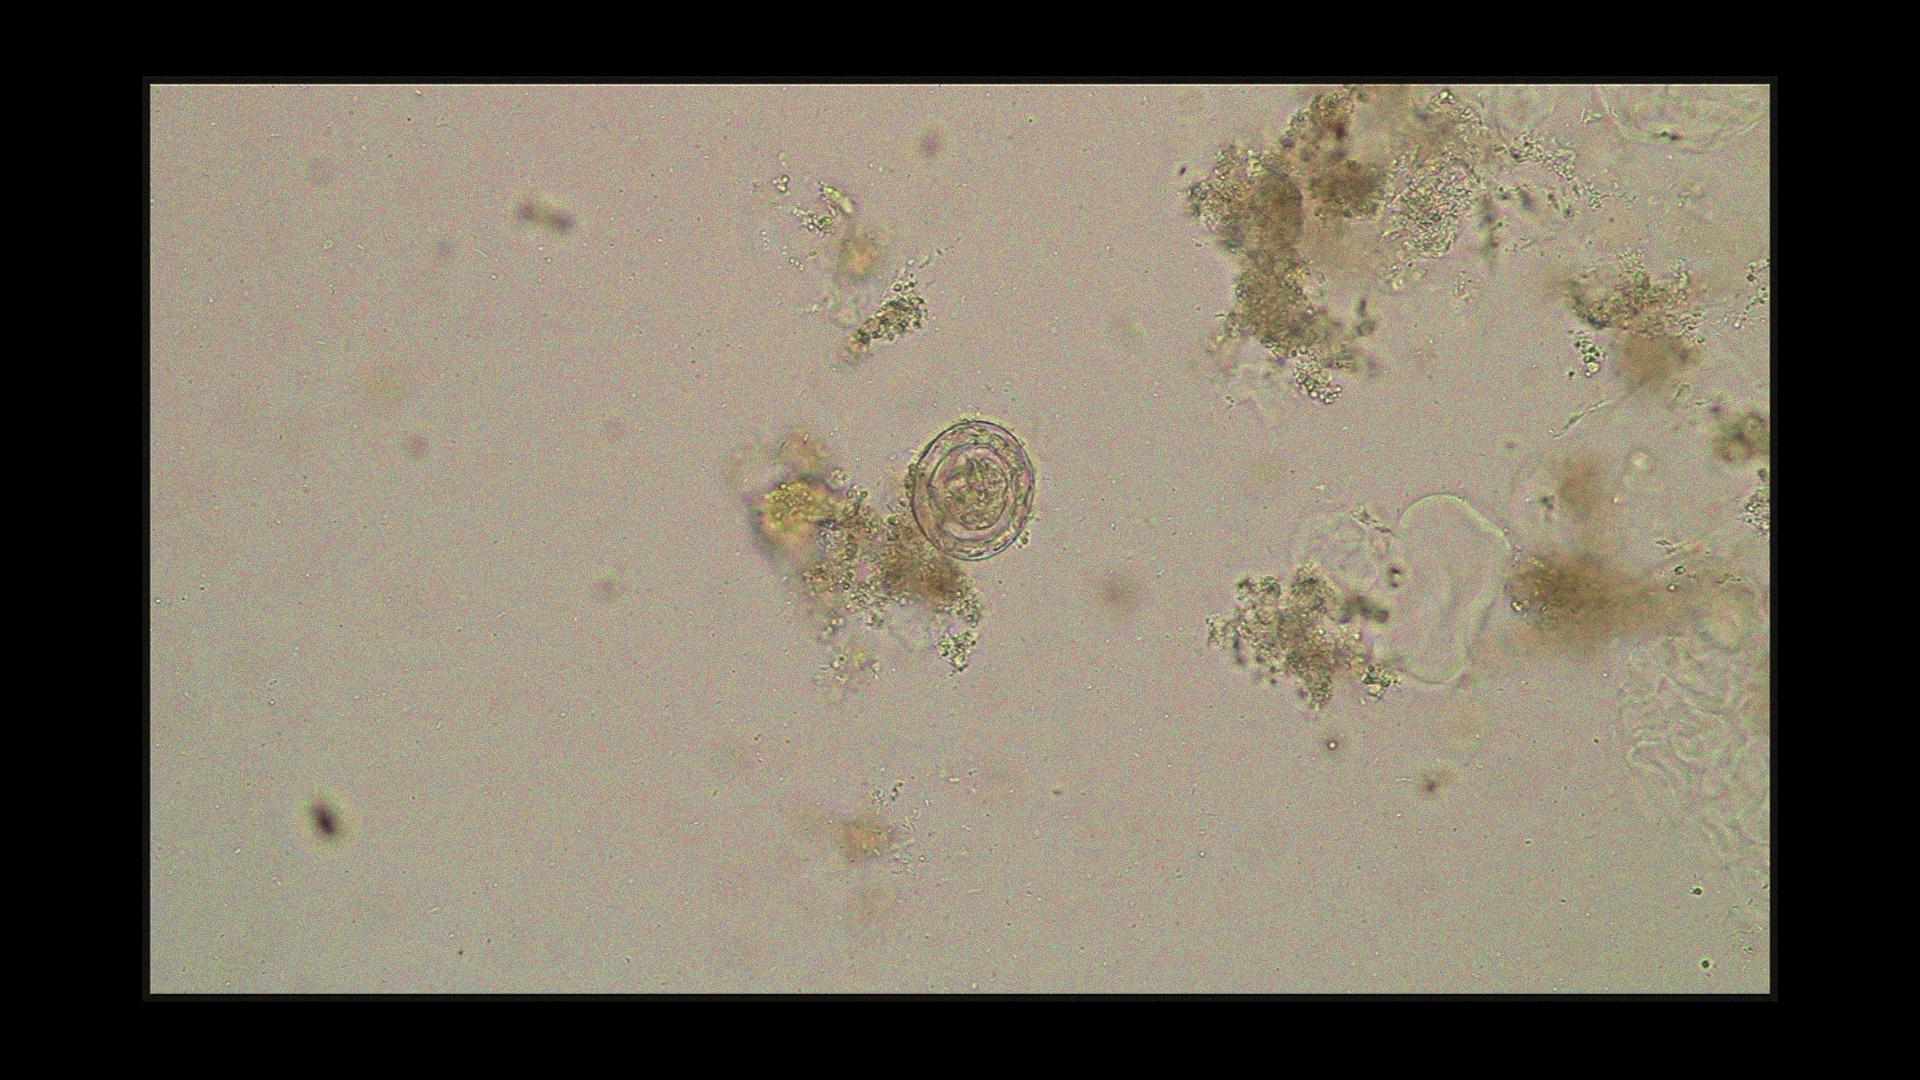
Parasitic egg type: Hymenolepis nana